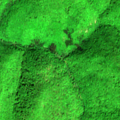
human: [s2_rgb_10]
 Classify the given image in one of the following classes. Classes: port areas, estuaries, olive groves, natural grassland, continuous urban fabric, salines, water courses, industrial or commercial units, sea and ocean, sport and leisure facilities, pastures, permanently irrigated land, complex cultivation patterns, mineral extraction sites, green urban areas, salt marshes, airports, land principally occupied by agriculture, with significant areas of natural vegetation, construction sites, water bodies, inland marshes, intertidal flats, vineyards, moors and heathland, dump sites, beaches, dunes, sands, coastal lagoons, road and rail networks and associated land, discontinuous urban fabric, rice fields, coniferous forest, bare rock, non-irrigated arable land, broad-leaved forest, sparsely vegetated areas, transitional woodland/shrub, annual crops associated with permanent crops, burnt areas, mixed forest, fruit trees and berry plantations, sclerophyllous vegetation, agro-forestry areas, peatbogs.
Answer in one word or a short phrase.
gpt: broad-leaved forest